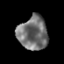
Tissue: prostate
Cell type: Epithelial cells
Senescence score: 0.2791
Nuclear area (px): 971
Mean DAPI intensity: 113.98